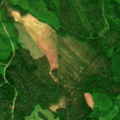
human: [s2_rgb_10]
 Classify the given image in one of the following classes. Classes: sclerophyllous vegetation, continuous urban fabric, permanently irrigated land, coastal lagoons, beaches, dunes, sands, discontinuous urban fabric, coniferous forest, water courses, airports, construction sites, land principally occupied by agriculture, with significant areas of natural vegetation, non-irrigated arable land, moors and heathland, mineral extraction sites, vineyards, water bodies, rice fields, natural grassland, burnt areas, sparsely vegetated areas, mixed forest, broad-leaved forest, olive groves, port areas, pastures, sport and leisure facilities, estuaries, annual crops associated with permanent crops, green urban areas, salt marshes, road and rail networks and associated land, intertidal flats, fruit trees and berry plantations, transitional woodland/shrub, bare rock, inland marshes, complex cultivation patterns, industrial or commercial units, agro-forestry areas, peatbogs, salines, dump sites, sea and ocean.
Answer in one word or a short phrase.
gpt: broad-leaved forest, coniferous forest, mixed forest